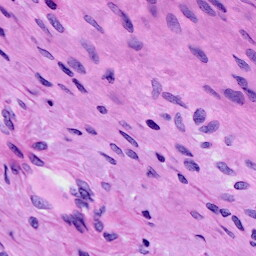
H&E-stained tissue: Cervix